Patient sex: F
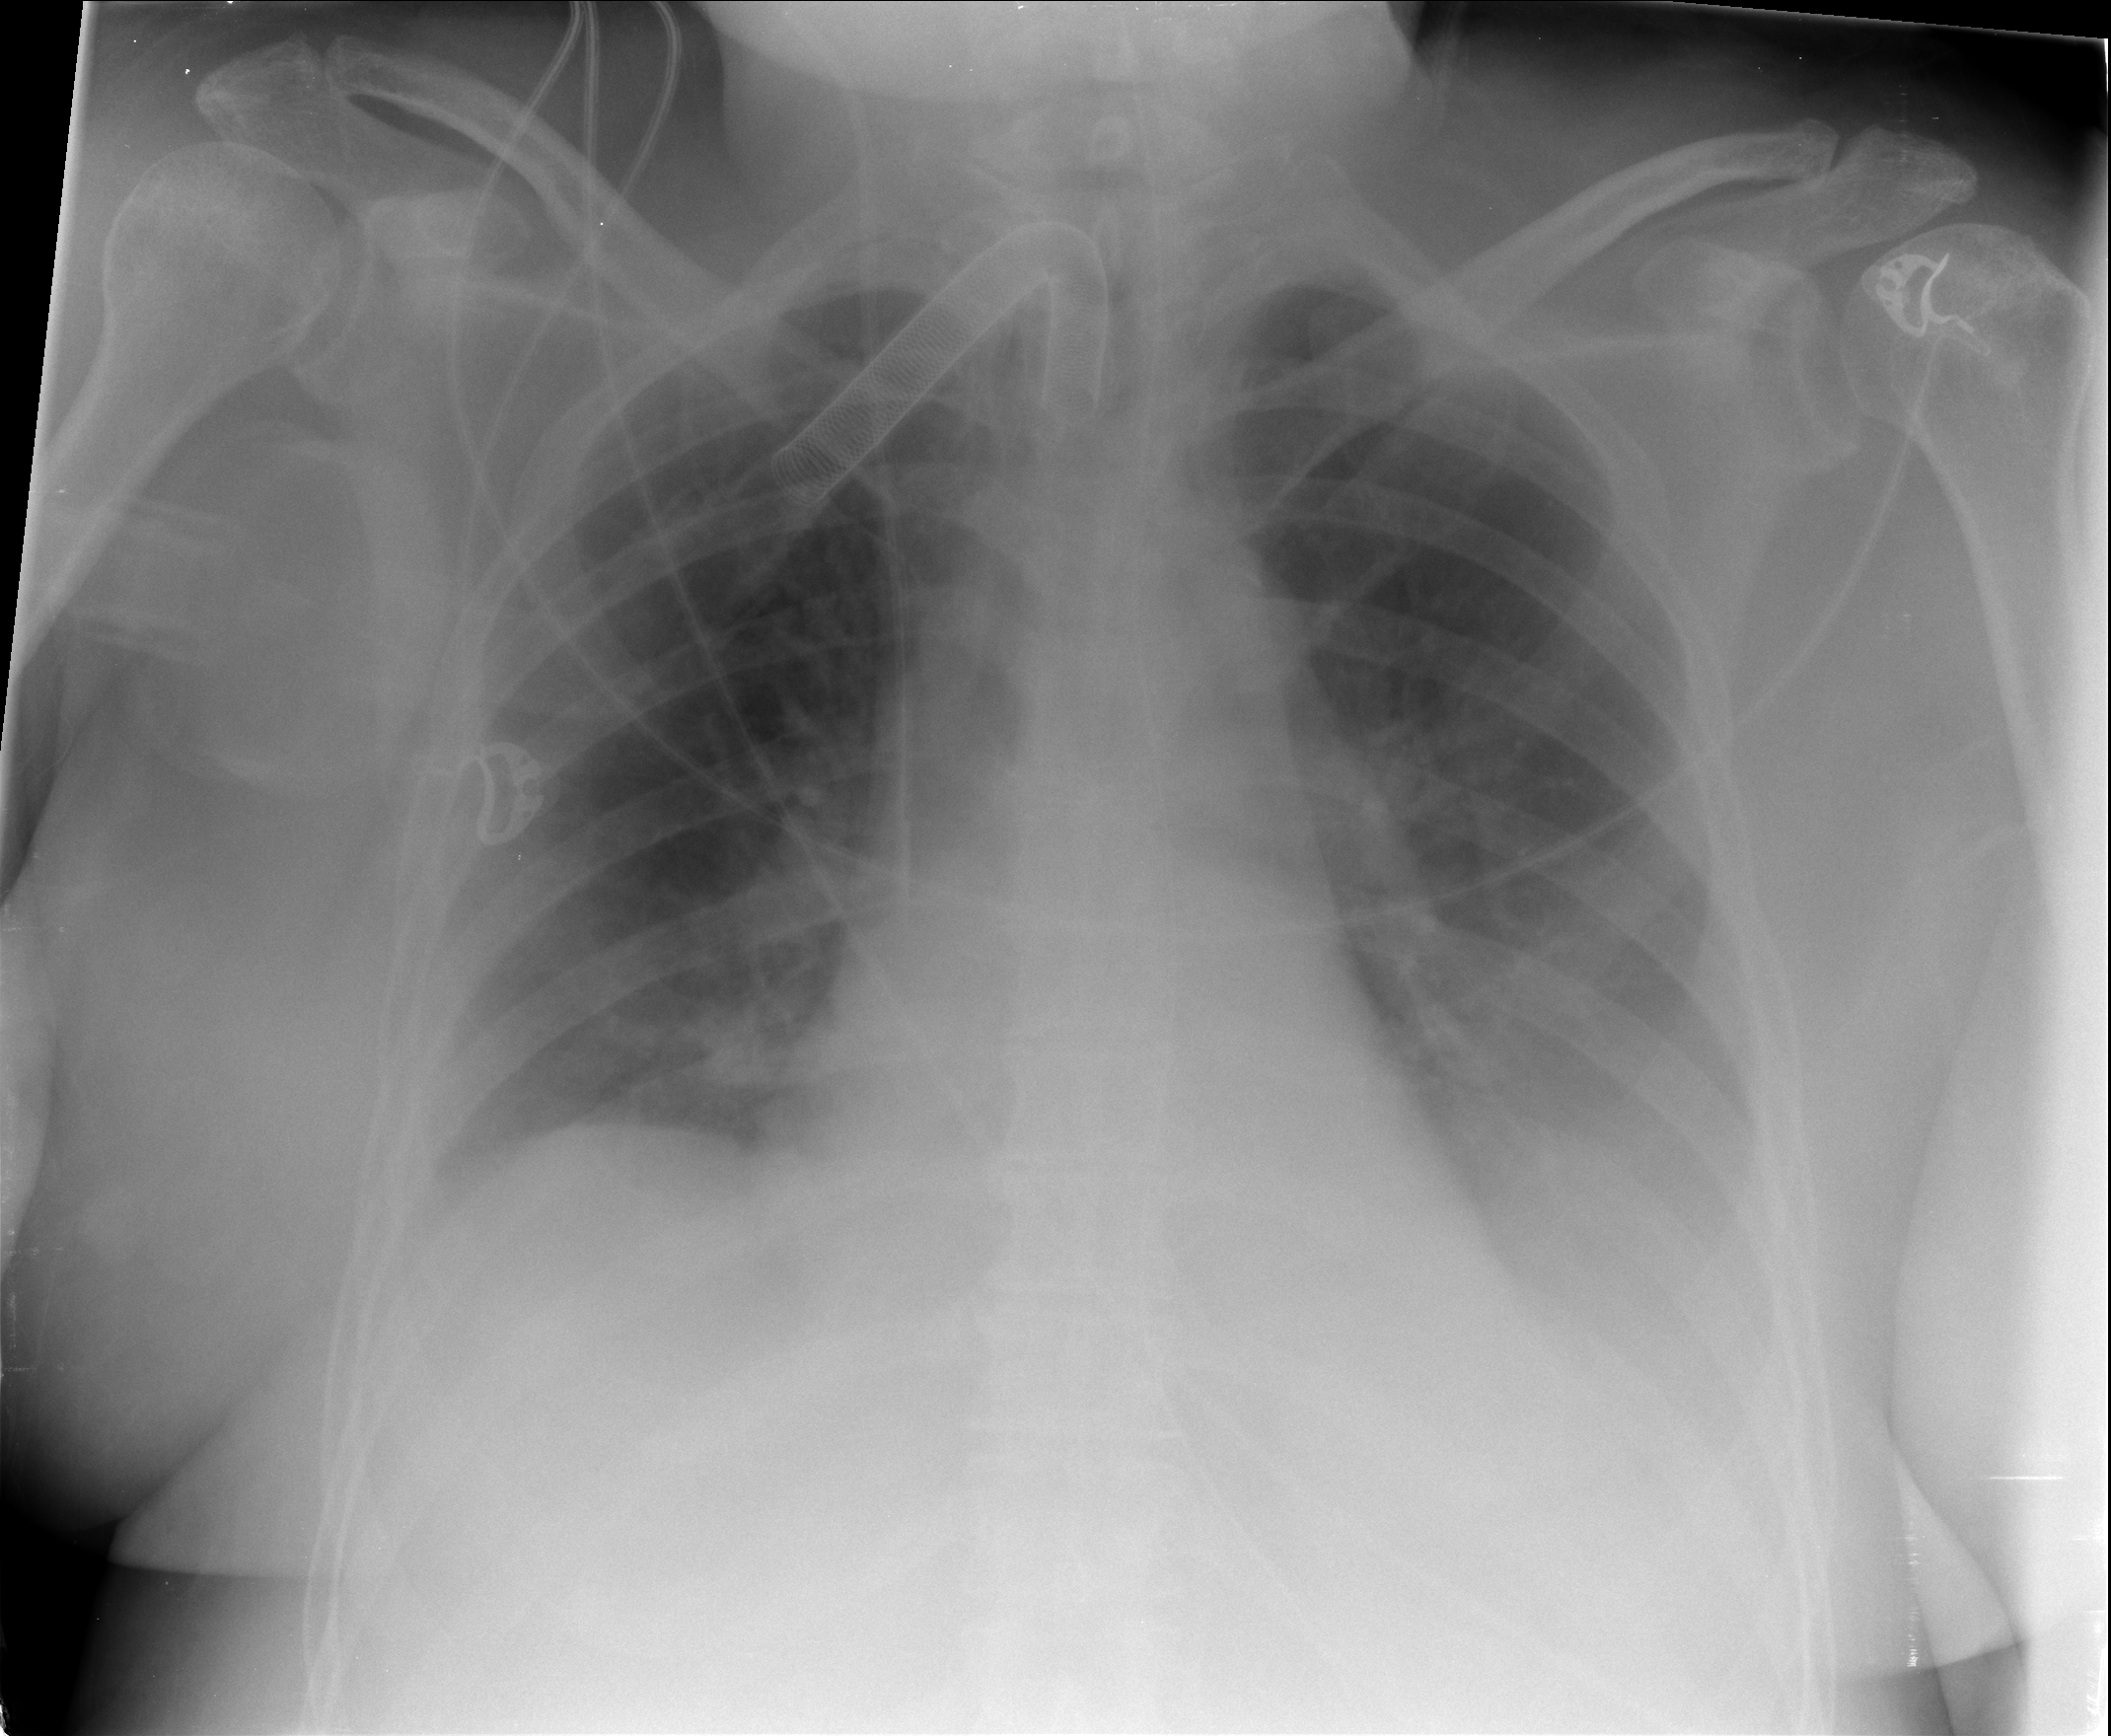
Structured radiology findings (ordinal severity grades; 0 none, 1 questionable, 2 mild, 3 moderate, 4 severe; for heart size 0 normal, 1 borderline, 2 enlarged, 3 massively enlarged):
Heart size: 0
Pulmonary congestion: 0
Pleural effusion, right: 2
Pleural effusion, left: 2
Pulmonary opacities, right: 0
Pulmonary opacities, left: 0
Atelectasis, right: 2
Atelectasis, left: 2